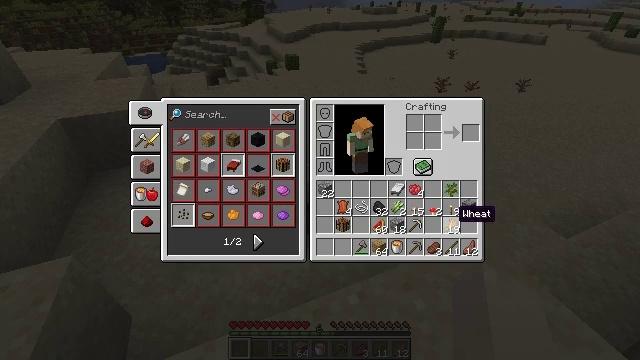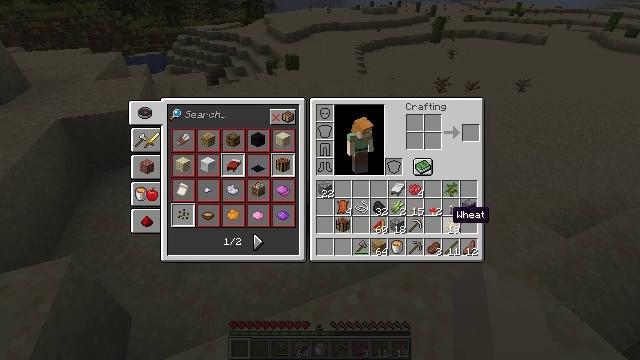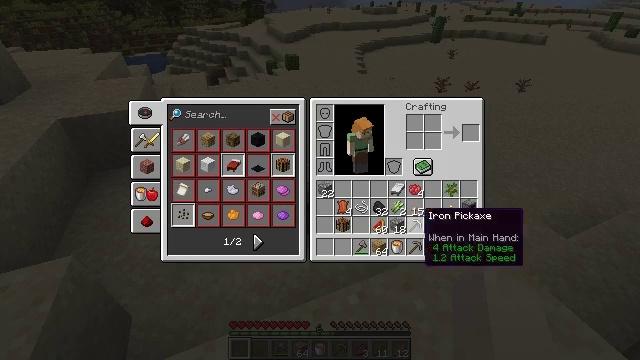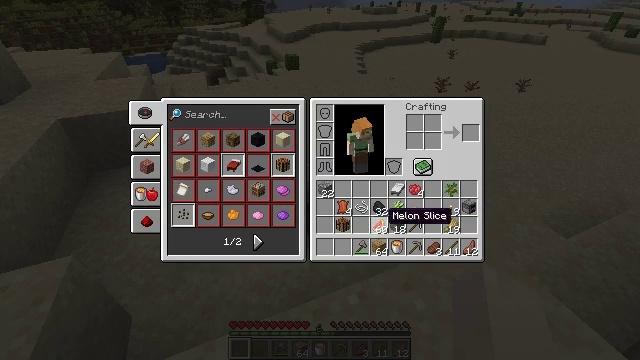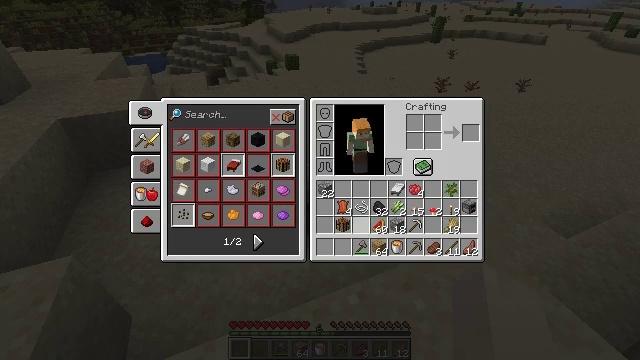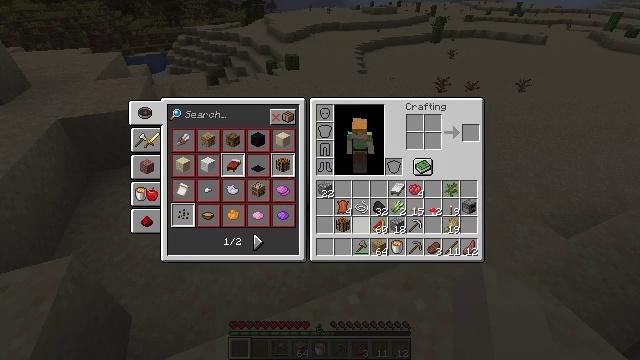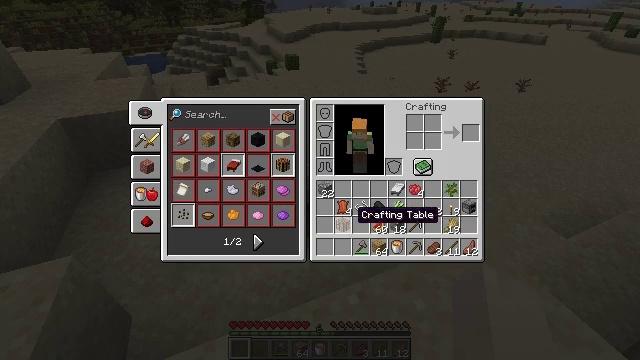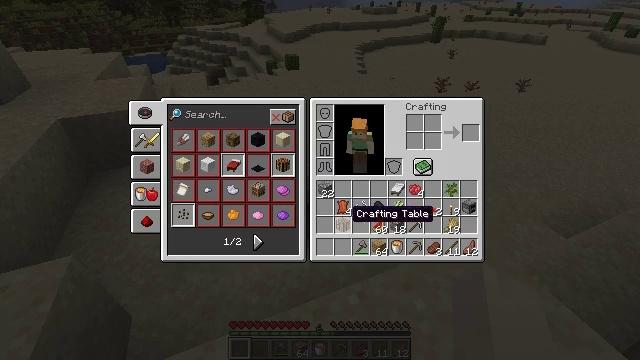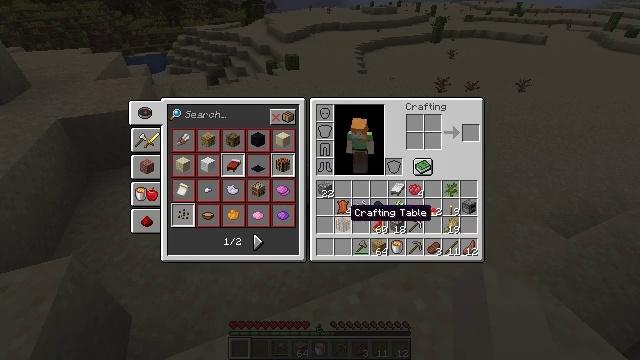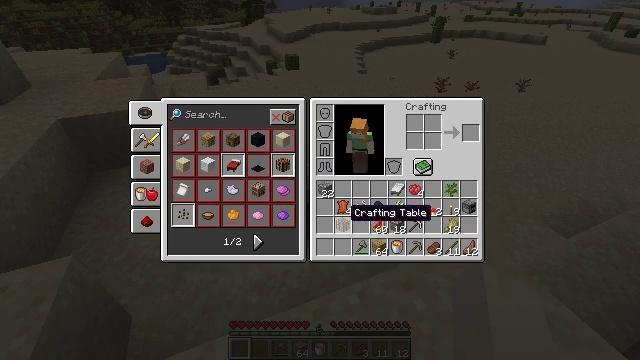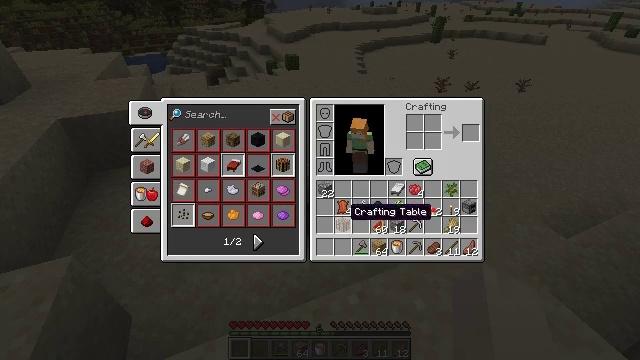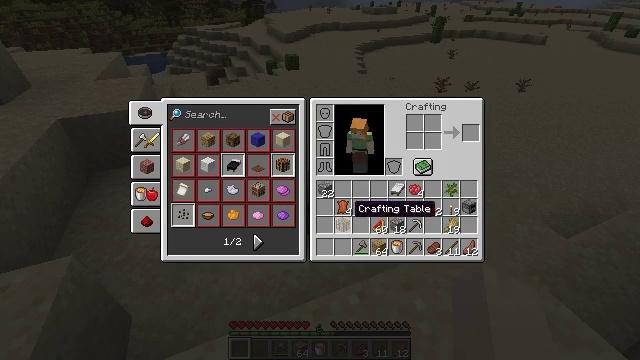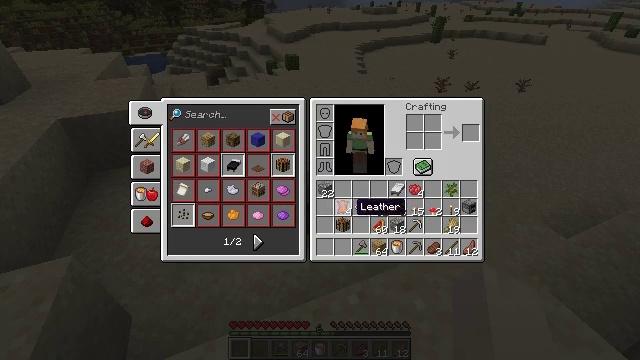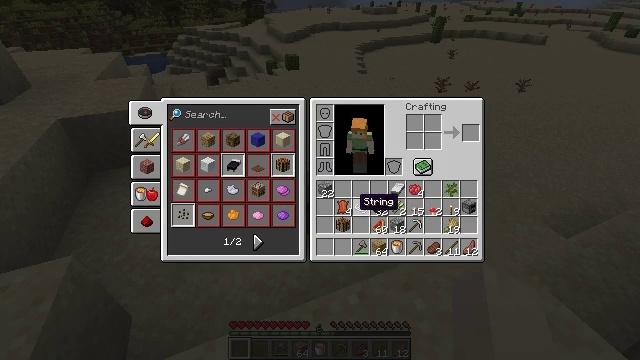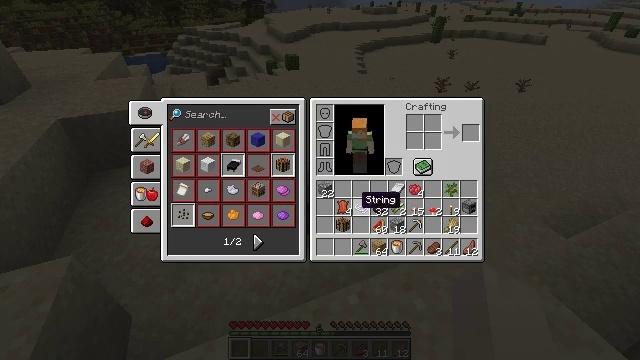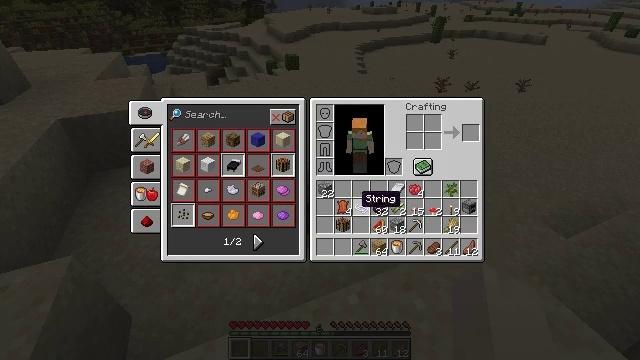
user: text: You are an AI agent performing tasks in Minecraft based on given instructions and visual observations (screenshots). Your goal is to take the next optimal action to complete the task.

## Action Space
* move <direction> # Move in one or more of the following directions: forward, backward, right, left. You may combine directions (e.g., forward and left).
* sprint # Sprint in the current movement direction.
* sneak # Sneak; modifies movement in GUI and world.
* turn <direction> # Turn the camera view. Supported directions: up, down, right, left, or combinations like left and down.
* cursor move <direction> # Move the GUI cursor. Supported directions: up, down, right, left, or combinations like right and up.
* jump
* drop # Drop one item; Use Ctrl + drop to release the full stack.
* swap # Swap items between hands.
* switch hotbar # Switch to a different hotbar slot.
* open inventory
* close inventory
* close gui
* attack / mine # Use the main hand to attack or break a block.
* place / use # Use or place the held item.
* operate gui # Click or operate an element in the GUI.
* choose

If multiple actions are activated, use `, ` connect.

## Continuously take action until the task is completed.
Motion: motion action
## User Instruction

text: Break the melon to get slices.
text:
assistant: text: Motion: no_op
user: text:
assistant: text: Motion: cursor move left
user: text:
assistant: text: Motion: cursor move left
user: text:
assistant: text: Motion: cursor move left
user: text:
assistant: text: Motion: no_op
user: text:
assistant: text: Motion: no_op
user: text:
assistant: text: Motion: no_op
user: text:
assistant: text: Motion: no_op
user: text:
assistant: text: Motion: no_op
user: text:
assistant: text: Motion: no_op
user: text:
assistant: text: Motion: no_op
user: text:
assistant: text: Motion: no_op
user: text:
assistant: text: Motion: no_op
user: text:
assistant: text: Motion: no_op
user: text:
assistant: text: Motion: no_op
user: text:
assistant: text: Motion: no_op
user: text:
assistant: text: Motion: no_op
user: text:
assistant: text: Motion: operate gui
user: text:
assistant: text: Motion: operate gui
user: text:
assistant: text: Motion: operate gui
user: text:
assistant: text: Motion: no_op
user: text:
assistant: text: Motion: no_op
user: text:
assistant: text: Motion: no_op
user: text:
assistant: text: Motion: no_op
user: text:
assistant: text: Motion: no_op
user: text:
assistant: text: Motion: no_op
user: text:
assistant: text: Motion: operate gui
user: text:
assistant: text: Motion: operate gui
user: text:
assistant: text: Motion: operate gui
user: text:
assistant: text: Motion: no_op